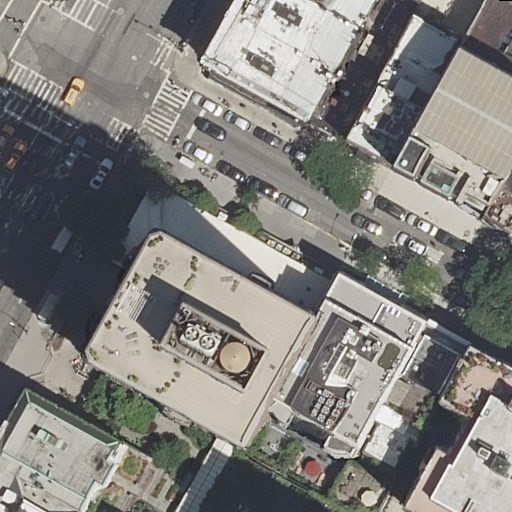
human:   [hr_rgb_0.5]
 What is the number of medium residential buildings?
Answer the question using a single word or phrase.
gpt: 6

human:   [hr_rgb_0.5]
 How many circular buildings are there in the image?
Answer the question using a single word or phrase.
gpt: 0

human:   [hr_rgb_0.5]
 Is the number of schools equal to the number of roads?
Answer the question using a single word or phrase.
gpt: no

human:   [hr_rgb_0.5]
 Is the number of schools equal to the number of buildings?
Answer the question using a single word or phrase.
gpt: no

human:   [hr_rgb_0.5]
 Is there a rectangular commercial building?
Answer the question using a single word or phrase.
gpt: no

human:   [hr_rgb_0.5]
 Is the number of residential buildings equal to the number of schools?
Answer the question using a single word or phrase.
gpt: no

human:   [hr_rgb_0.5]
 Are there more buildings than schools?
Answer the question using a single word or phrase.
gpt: yes

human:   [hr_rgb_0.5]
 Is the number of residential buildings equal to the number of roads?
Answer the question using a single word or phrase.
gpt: no

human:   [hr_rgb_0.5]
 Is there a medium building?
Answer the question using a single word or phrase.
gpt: yes

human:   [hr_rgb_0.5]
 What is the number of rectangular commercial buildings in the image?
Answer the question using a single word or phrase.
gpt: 0

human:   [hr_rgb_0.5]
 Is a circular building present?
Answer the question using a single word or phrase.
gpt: no

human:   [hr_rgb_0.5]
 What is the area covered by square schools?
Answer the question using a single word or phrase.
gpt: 0m2

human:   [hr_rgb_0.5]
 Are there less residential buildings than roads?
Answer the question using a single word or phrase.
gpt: no

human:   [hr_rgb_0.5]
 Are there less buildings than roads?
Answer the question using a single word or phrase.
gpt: no

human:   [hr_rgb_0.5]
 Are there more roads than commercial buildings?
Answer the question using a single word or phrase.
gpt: yes

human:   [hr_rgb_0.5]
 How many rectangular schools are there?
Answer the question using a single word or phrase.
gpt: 0

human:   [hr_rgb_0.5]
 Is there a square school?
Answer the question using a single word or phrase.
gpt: no

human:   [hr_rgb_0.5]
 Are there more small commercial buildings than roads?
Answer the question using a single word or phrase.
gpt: no

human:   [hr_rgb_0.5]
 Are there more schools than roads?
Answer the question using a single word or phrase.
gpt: no

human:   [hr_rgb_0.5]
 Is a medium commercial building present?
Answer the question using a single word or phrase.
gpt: no

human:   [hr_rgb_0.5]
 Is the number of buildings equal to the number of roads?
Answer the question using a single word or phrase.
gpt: no

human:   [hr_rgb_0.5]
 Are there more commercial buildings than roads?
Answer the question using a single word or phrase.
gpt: no

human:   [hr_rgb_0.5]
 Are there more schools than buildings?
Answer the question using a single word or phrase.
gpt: no

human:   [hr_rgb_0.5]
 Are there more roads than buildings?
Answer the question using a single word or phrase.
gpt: no

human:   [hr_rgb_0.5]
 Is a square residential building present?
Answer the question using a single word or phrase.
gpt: no

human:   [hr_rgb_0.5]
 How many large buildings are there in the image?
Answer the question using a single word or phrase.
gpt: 4

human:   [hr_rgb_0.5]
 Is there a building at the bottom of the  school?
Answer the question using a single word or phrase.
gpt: yes

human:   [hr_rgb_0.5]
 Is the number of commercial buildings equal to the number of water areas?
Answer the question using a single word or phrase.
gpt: yes

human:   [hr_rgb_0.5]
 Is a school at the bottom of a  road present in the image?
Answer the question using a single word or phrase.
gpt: no

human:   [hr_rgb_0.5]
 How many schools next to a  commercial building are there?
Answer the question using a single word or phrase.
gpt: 0

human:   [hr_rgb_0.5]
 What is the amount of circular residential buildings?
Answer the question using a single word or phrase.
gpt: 0

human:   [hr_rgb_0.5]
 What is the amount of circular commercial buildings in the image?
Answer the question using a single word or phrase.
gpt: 0

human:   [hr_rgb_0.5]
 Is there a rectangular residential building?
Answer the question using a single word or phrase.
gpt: yes

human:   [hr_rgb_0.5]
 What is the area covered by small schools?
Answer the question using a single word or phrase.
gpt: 0m2

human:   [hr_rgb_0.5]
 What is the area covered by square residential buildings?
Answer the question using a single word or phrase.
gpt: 0m2

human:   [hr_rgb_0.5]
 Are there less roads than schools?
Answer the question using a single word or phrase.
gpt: no